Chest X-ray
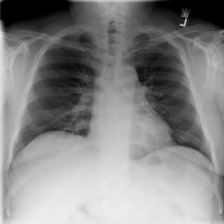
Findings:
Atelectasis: negative
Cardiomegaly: negative
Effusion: negative
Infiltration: negative
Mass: negative
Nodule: negative
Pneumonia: negative
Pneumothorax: negative
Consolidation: negative
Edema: negative
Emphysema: negative
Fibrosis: negative
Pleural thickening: negative
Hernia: negative